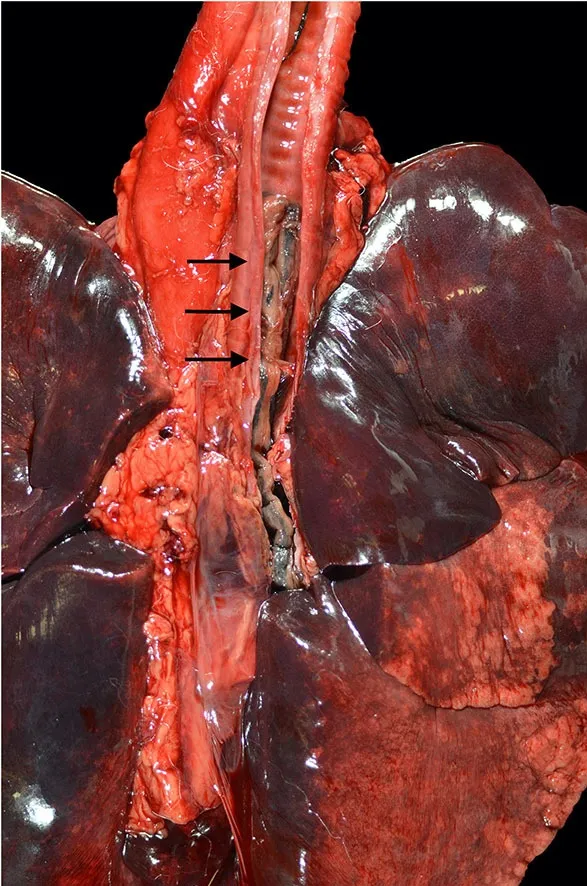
Necropsy findings of a 4-year-old Siberian Husky mix with smoke inhalation after being in a housefire. Severe, diffuse tracheal mucosal necrosis, and subsequent intraluminal tracheal obstruction can be observed (black arrows). Diffuse pulmonary parenchymal edema and diffuse deposition of particulate were described.
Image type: medical_photograph (other_medical_photograph)